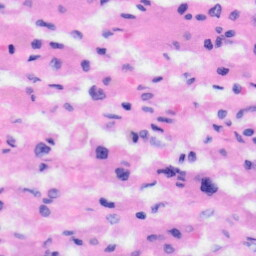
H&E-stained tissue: Liver